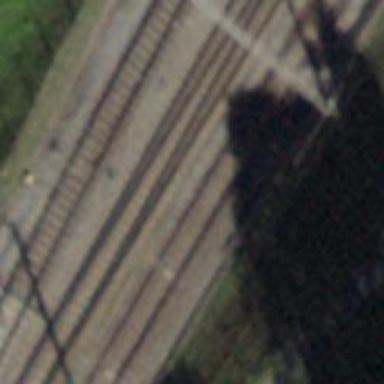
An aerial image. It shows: Railway switch.